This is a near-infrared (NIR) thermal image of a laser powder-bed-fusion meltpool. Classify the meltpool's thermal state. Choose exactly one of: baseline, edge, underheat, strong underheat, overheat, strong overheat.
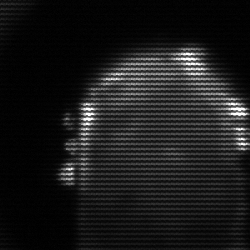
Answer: baseline